Question: I have difficulties returning the value of a stored boolean key.
My root.plist looks like this:

I've got this in AppDelegate:
'''
let a = NSUserDefaults.standardUserDefaults().boolForKey("sound")
if a { // This is where it breaks
println("sound is on")
}
'''
Any ideas what I'm doing wrong?
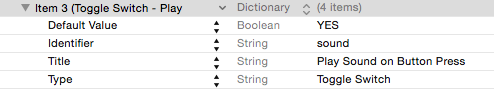
Answer: First you should register your defaults so everything is sync'd up and defaults are assigned. Then you'll know a value exists. These values are not automatically synchronized on startup.
'''
var appDefaults = Dictionary<String, AnyObject>()
appDefaults["sound"] = false
NSUserDefaults.standardUserDefaults().registerDefaults(appDefaults)
NSUserDefaults.standardUserDefaults().synchronize()
let a = NSUserDefaults.standardUserDefaults().boolForKey("sound")
if a { // This is where it breaks
println("sound is on")
}
'''
Below is an excerpt from a relevant article.
<URL>
And <URL> is the relevant discussion directly from Apple.
Discussion